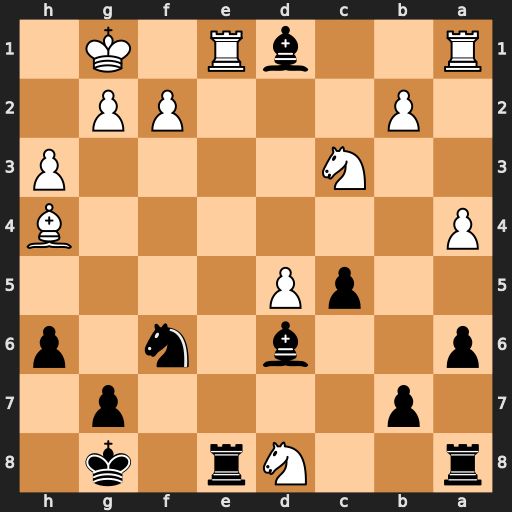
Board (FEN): r2Nr1k1/1p4p1/p2b1n1p/2pP4/P6B/2N4P/1P3PP1/R2bR1K1
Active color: b
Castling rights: -
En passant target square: -
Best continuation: Rxe1#